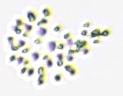
Label: Phaeocystis